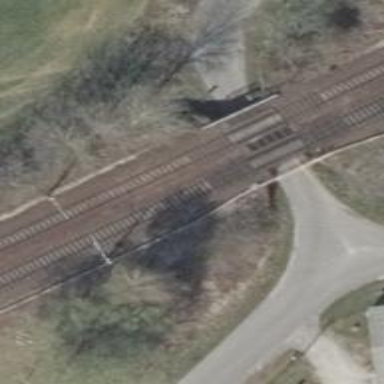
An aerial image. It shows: Railway bridge with electrified contact lines.